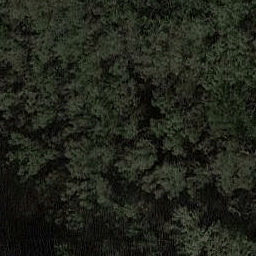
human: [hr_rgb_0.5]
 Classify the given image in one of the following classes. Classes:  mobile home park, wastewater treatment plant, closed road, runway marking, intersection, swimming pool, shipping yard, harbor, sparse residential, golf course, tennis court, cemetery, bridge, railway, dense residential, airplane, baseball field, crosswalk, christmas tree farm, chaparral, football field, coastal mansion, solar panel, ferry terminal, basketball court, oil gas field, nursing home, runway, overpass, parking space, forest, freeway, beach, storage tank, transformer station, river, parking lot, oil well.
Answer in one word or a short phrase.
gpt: forest